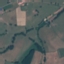
Land use / land cover: Pasture